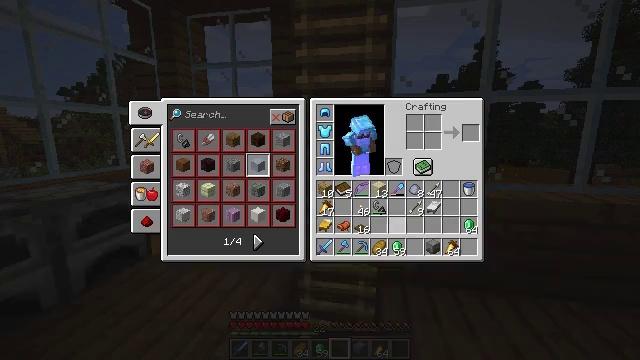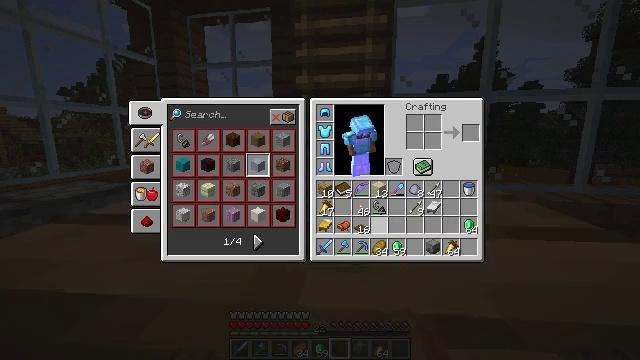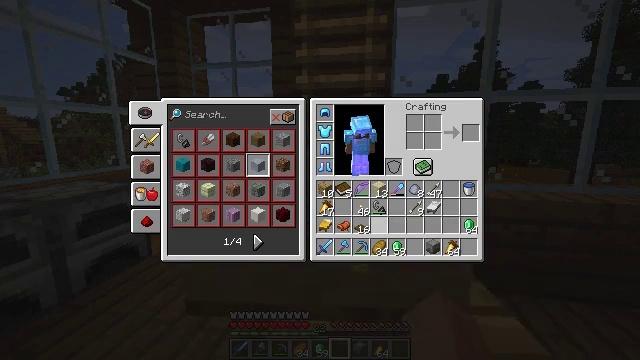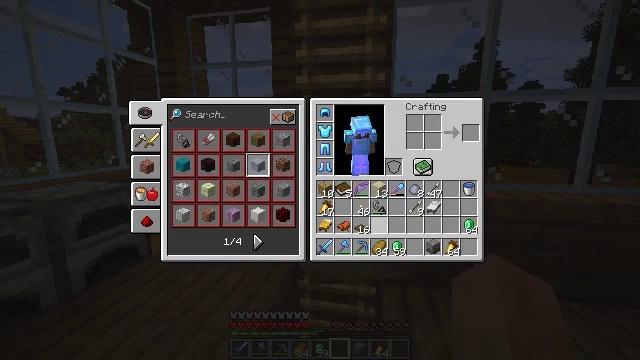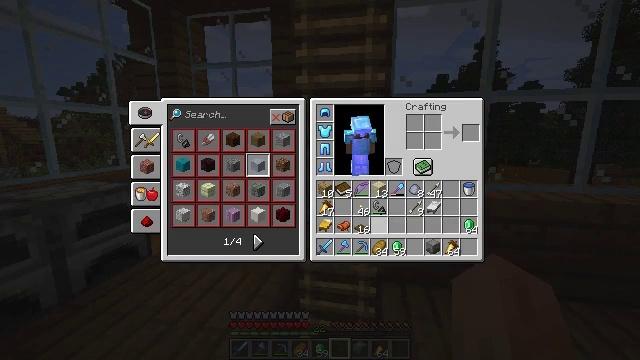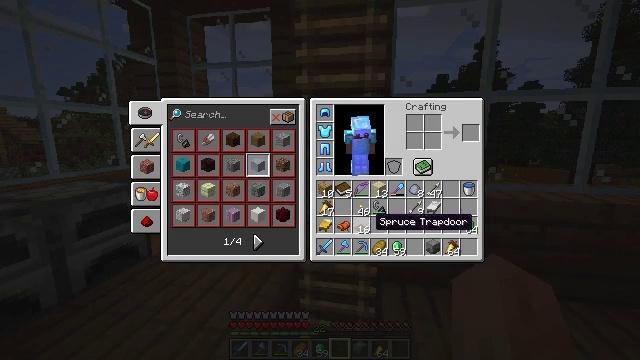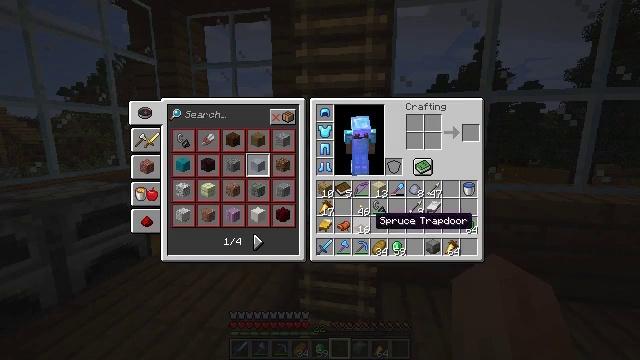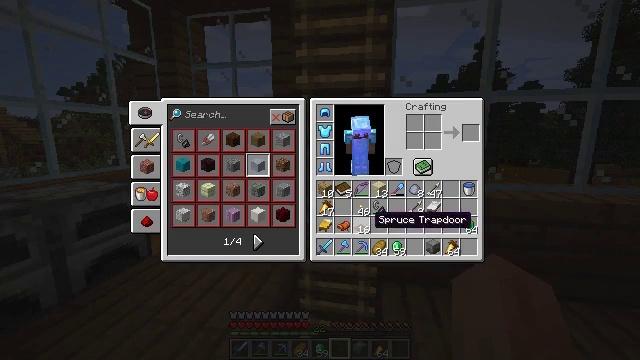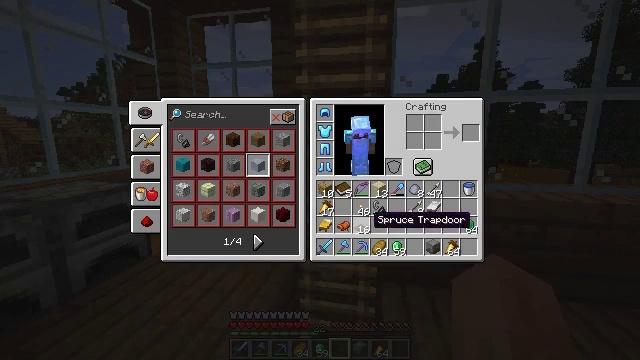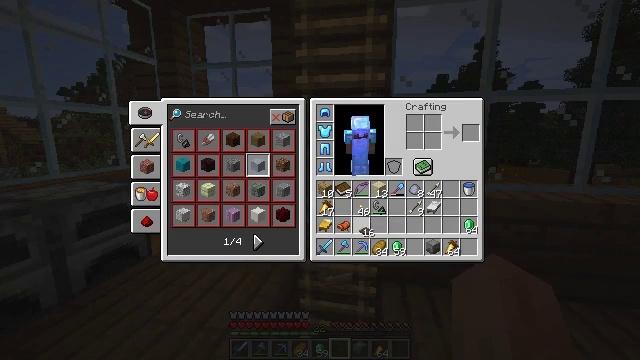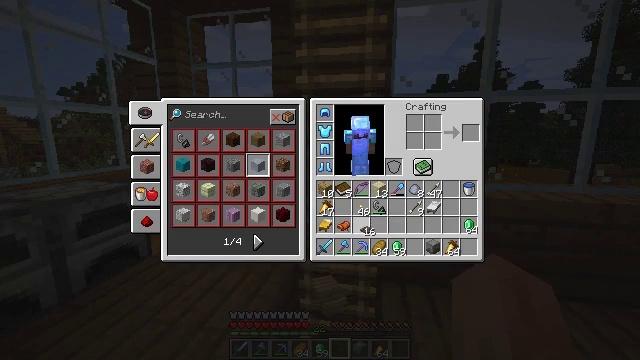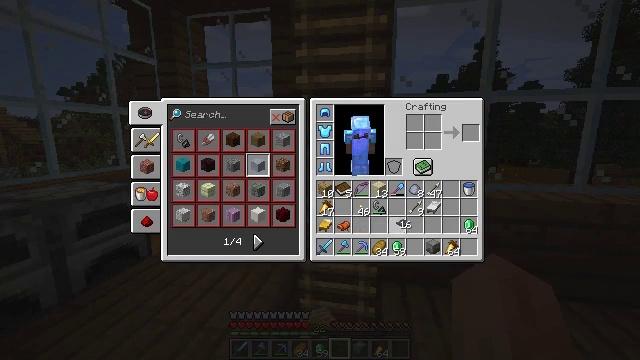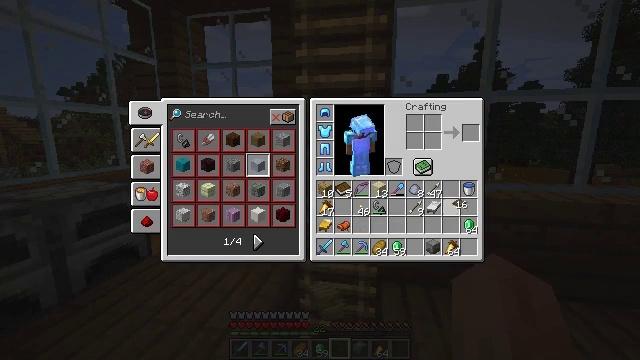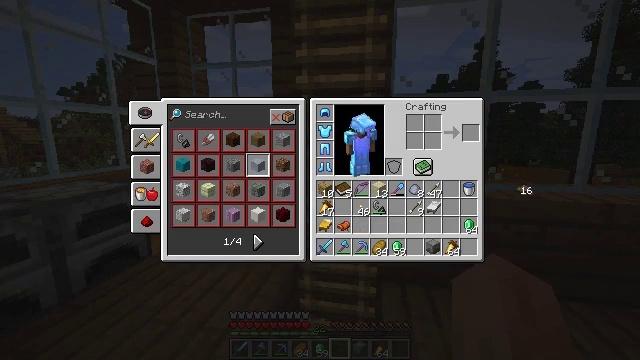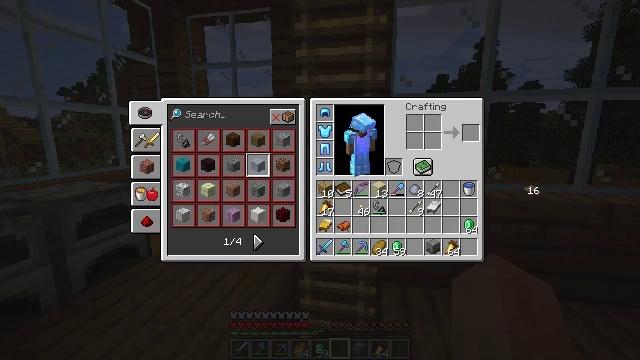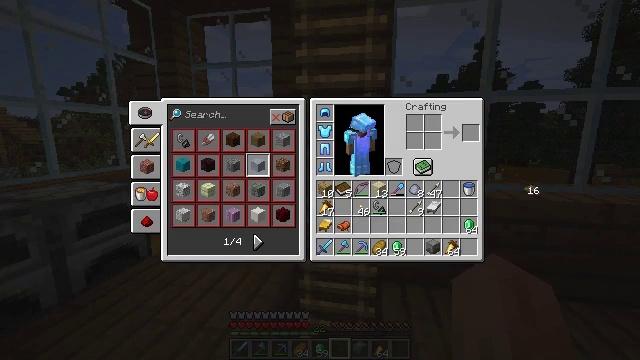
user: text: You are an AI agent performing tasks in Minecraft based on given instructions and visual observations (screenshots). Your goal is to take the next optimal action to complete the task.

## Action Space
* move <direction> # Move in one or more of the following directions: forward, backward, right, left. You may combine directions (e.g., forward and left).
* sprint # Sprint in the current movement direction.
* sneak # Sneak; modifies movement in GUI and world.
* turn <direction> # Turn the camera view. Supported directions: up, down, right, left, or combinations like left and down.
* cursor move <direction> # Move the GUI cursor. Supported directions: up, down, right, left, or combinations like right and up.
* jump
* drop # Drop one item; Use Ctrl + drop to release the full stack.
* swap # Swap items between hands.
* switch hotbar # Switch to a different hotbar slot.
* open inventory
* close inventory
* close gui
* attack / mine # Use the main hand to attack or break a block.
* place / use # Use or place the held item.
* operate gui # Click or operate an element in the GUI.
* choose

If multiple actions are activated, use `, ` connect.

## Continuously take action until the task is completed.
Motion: motion action
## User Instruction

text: Drop a spruce trapdoor.
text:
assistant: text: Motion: cursor move left, open gui
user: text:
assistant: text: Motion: no_op
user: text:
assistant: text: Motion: no_op
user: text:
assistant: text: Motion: no_op
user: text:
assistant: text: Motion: no_op
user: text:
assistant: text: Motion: no_op
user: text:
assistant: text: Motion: no_op
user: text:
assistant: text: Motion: no_op
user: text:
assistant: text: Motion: operate gui
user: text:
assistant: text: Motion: operate gui
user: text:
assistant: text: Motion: cursor move right and up, operate gui
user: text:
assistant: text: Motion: cursor move right and up
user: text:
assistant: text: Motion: cursor move right and up
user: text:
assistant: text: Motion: cursor move right, operate gui
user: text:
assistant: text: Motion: operate gui
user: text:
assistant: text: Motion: operate gui
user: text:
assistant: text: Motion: no_op
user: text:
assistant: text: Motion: no_op
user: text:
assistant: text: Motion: cursor move left and down
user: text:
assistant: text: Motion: cursor move left and down
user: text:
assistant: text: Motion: cursor move left
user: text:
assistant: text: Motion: no_op